Question: I am making a jQuery mobile and phonegap app. I hava a problem with listviews. They are created dynamically. In these listviews there are h1 tags. And here is the problem. Text is being cut in its 60 or 70% of length and repleced with dots. It's quite annoying, because there is still a lot of space for this text to show. Do you know how to prevent this behaviour?

Thank you for your help.
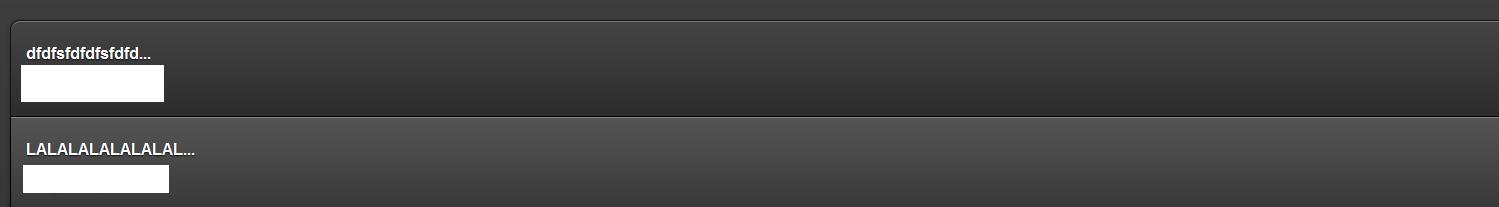
Answer: Test this in normal browser if can and find which css class is used to render a list, after that change css white-space to normal. Something like this:
'''
.ul-li .ui-btn-text a.ui-link-inherit {
overflow: hidden;
text-overflow: ellipsis;
white-space: nowrap;
'''
}
change:
'''
white-space: nowrap;
'''
to:
'''
white-space: normal;
'''